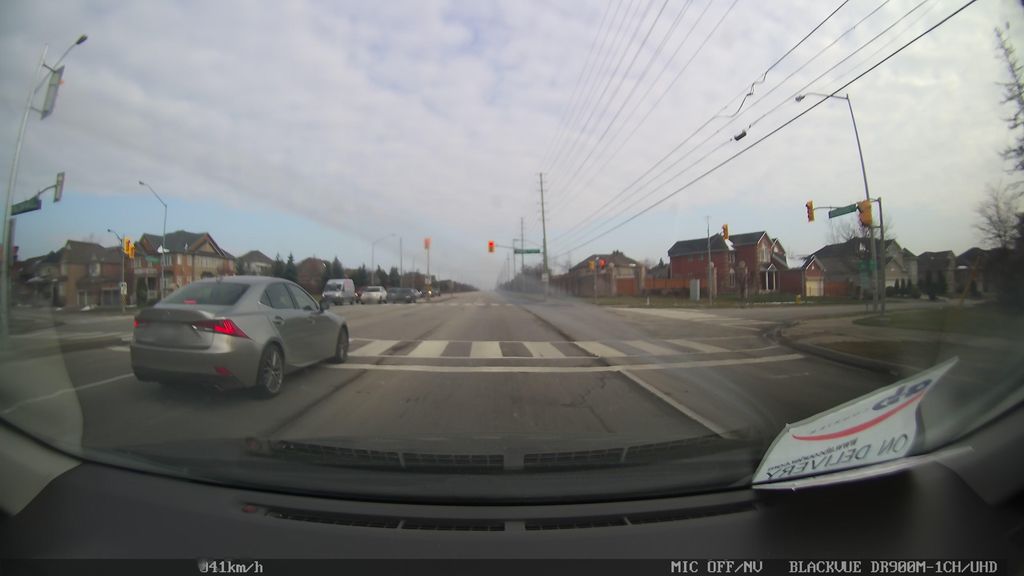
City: toronto